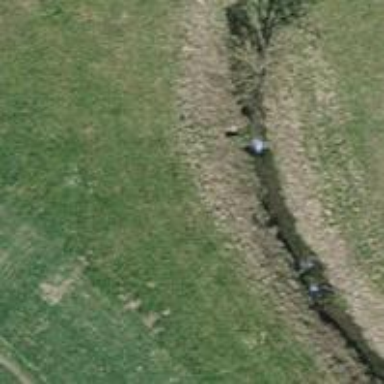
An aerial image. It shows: Path covered with grass.